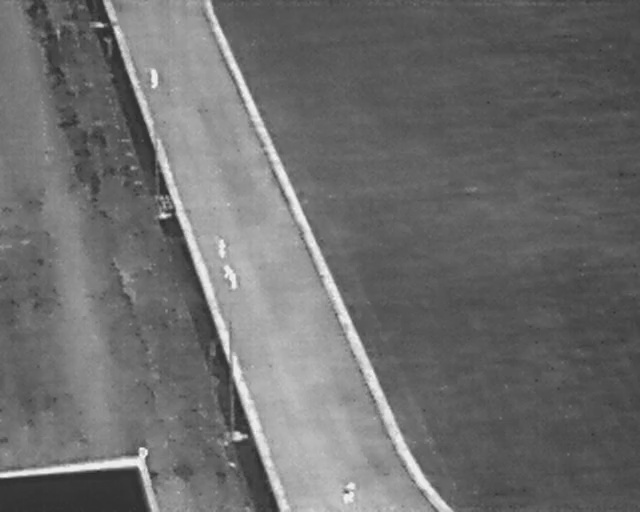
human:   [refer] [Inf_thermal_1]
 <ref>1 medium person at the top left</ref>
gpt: <box>[[22, 14, 25, 16, 2]]</box>